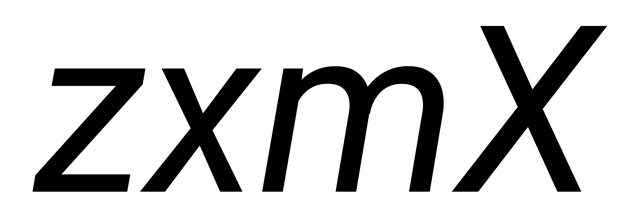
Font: Roboto-Italic_Italic